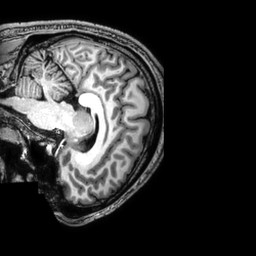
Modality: T1w
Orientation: sagittal
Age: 34
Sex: male
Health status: ill
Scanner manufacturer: philips
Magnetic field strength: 3 T
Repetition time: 0.008304 s
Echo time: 0.00381 s